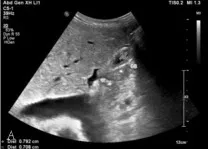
(A) Ultrasound revealed congested liver.
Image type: radiology (ultrasound)